Field crop: maize
Growth stage: 1
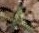
Species: atriplex